Modality: unknown
Slice 46 of 93
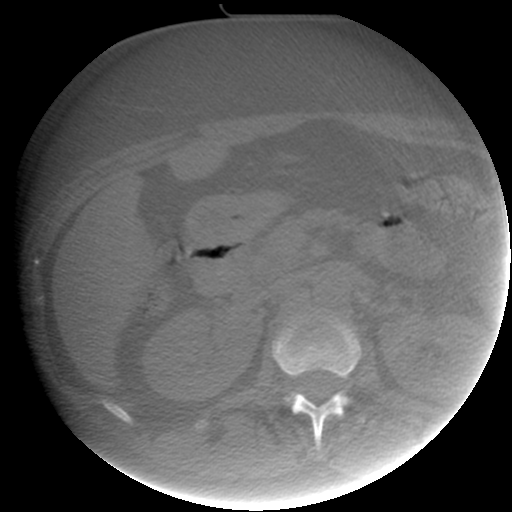